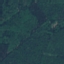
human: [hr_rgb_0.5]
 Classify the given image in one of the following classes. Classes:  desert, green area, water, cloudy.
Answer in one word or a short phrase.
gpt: green area